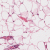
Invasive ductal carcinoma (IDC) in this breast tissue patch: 1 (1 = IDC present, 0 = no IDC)